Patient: sex F, age 33
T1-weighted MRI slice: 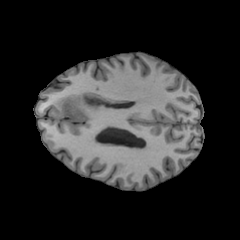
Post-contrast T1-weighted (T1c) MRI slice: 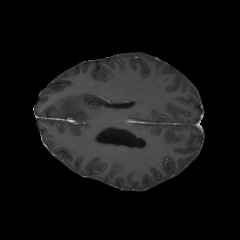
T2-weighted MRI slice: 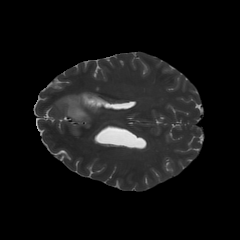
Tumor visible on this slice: yes
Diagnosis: Astrocytoma, IDH-mutant
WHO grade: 4